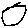
Label: circle